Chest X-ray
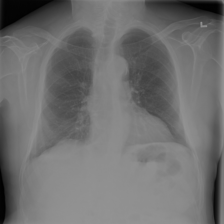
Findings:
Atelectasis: negative
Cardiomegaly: negative
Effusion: negative
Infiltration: negative
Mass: negative
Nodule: negative
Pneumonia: negative
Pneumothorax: negative
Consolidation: negative
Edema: negative
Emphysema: negative
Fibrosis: negative
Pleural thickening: negative
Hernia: negative